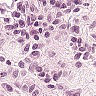
Metastatic tissue present: no